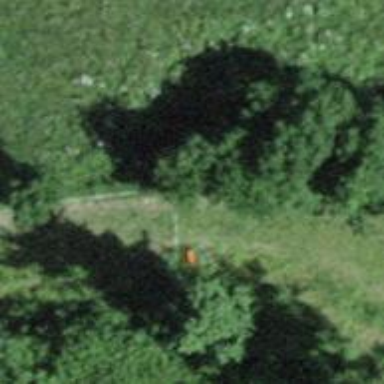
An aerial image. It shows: View of pole with roofed pipeline marker.